Field crop: maize
Growth stage: 2
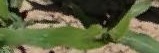
Species: maize